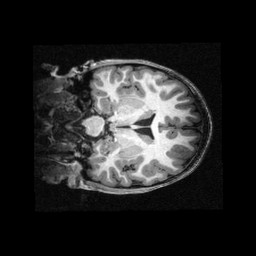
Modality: T1w
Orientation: coronal
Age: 9
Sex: male
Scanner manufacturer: siemens
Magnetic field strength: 3 T
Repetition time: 2.3 s
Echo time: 0.00336 s